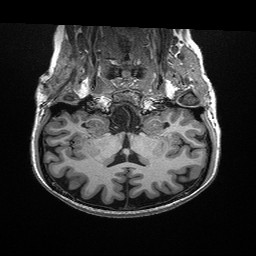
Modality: T1w
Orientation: sagittal
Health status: healthy
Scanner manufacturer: siemens
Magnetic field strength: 3 T
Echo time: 0.00298 s